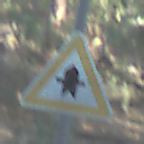
Verkehrszeichen: Vorfahrt
Umgebung: Outdoor, Nature
Tageszeit: MorningAfternoon
Wetter: Clear
Licht: Natural
Jahreszeit: NotSpecified
Kontrast: LowContrast